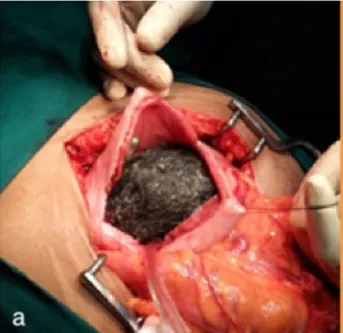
Panels (a and b) showing anterior gastrotomy and removal of the large trichobezoar extending from the stomach to the second part of duodenum.
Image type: medical_photograph (other_medical_photograph)